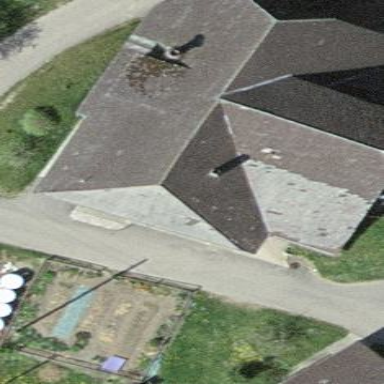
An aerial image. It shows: Farm building.